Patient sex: M
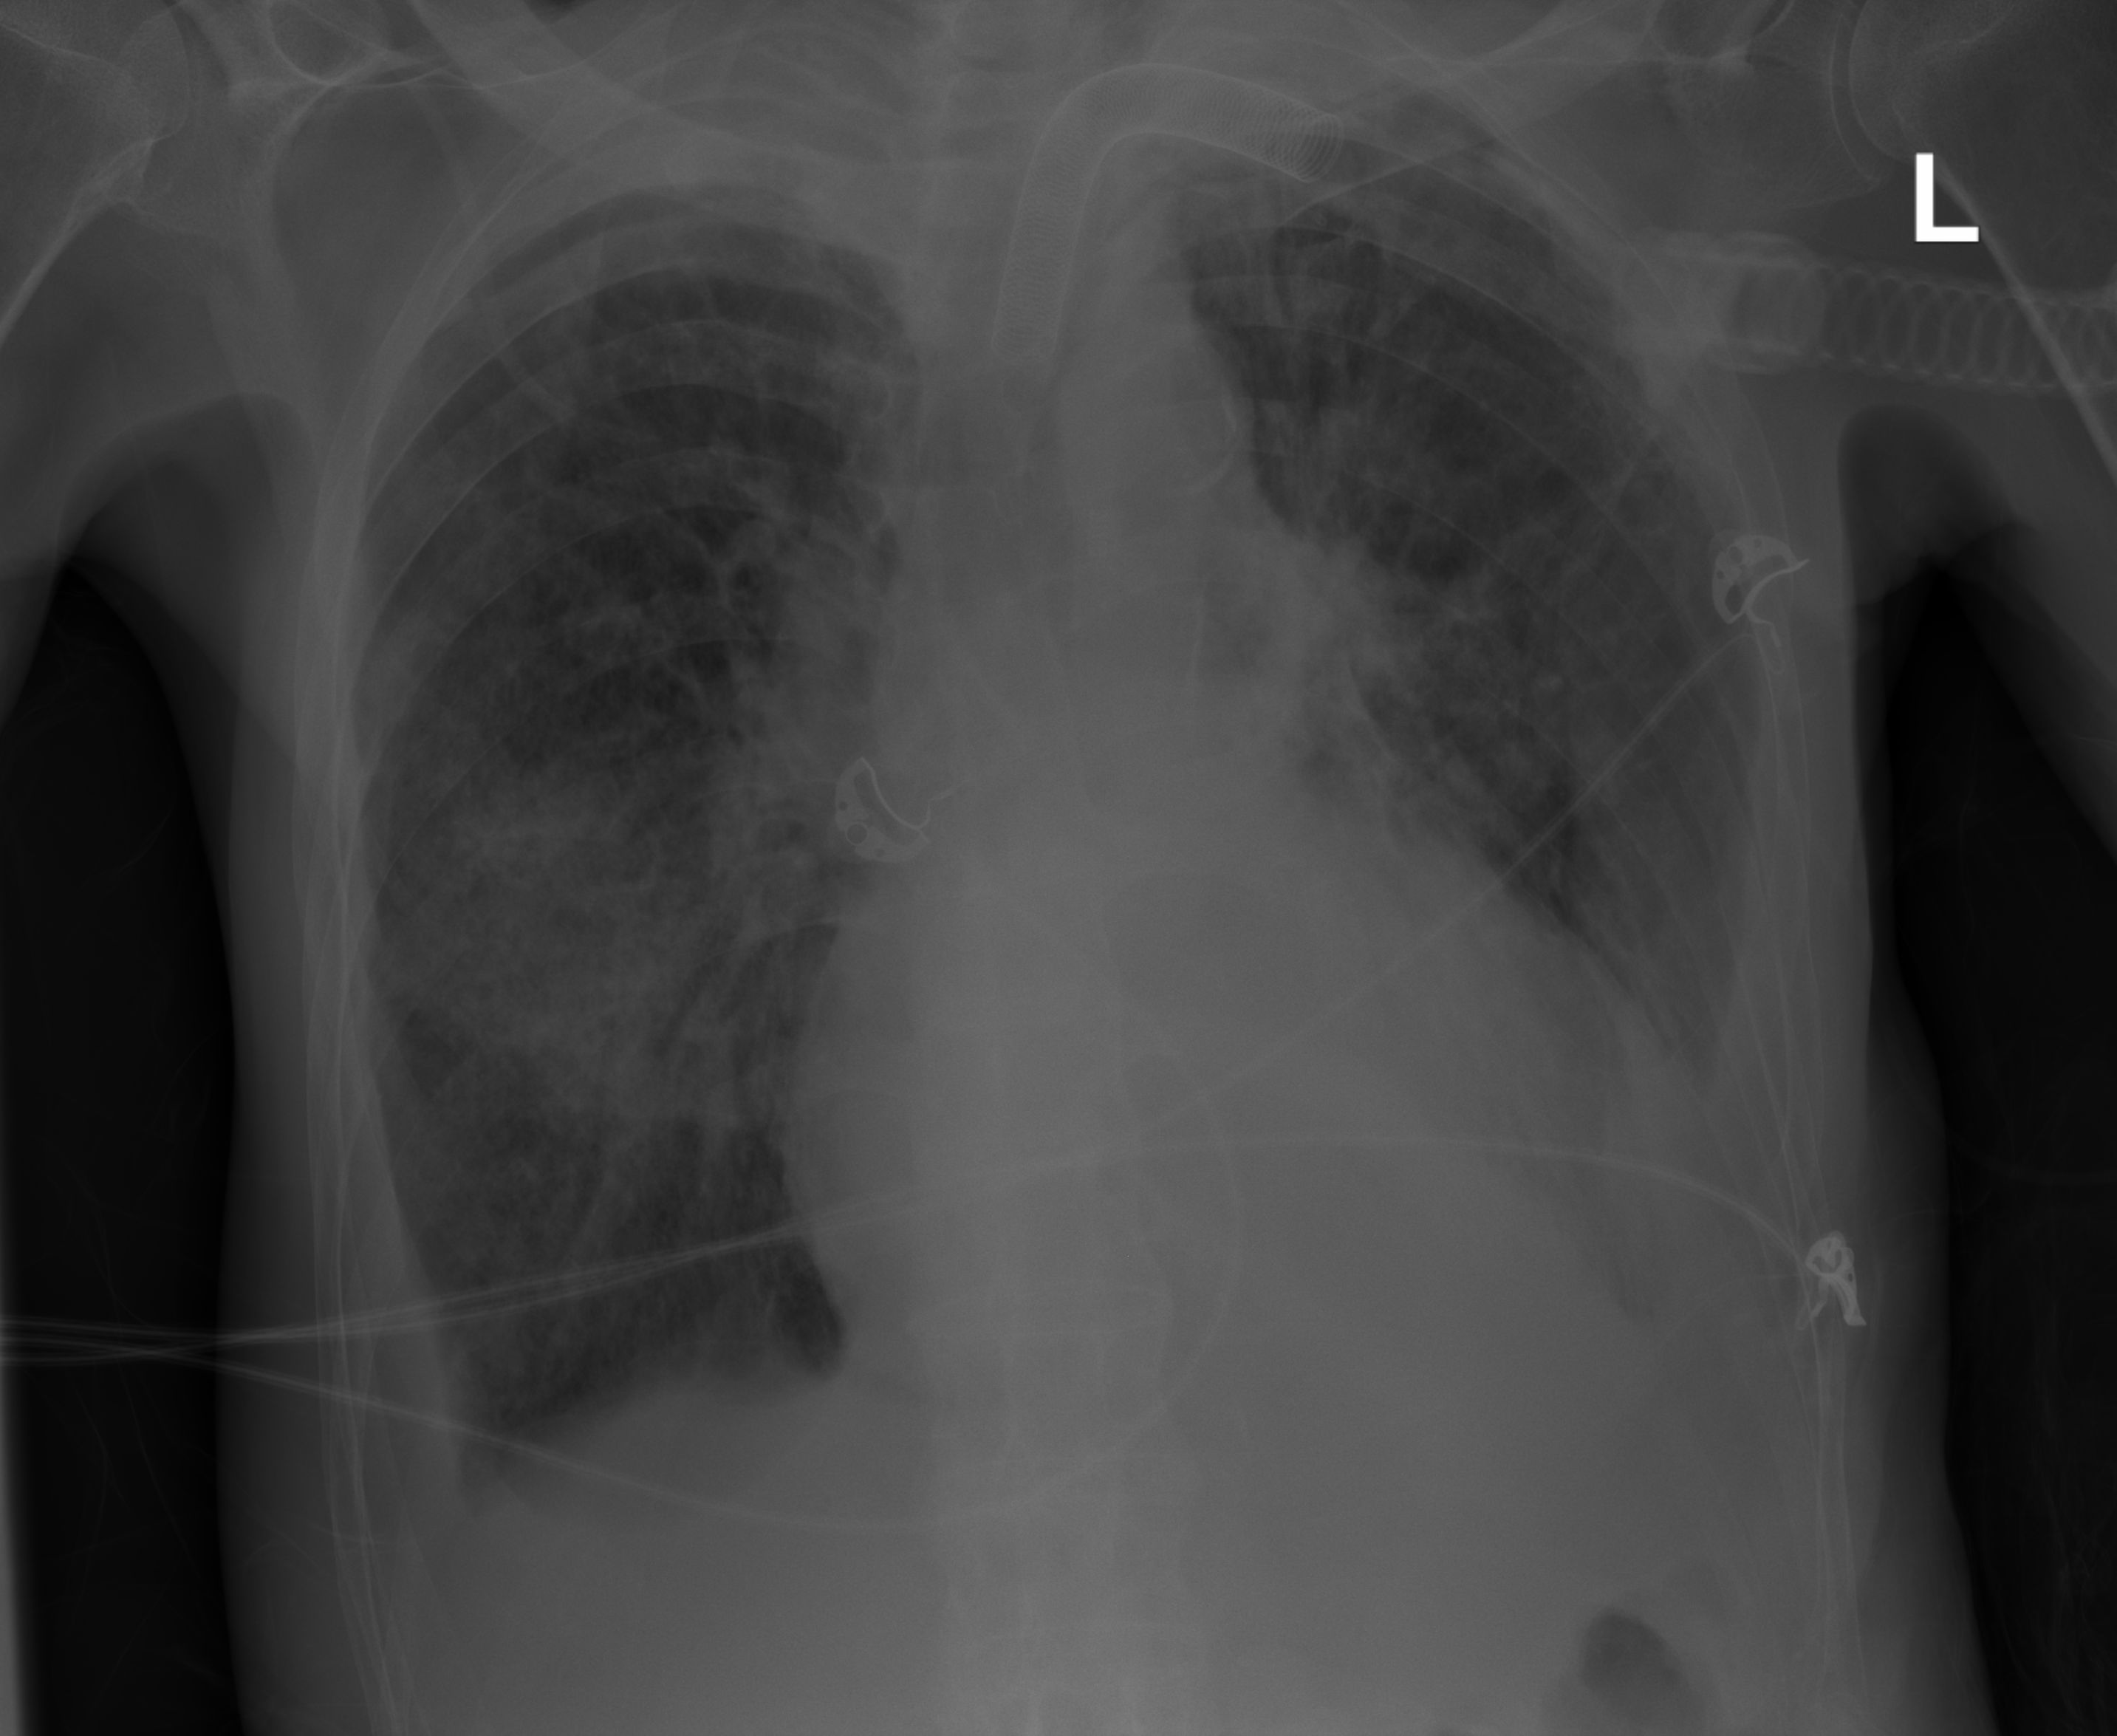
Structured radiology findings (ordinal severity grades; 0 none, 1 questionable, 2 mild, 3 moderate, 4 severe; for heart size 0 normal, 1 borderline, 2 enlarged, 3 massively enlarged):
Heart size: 2
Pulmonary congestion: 2
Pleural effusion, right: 2
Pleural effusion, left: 3
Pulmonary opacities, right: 3
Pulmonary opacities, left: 2
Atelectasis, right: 2
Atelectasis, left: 2